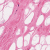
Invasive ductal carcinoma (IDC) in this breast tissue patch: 0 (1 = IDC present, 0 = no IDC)